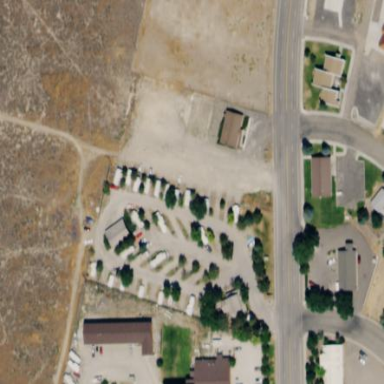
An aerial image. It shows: Caravan site with sanitary dump station available.